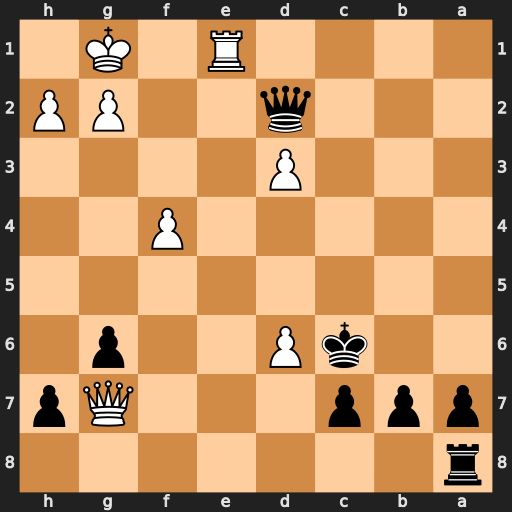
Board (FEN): r7/ppp3Qp/2kP2p1/8/5P2/3P4/3q2PP/4R1K1
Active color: b
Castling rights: -
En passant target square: -
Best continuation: Qxe1#